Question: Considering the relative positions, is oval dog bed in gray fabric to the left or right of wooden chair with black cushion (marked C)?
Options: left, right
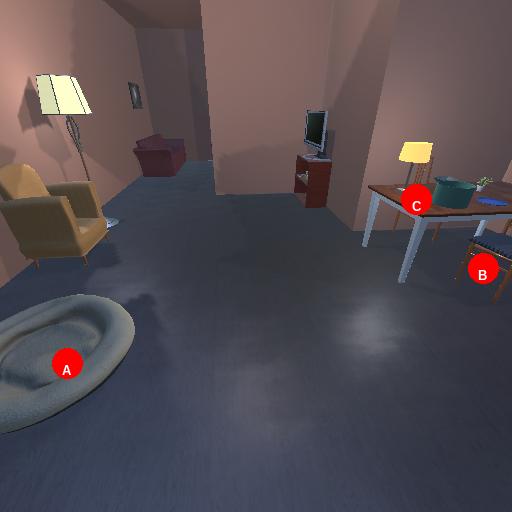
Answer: left